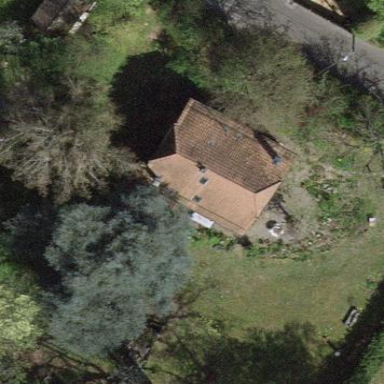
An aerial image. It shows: Garden enclosed by fence.